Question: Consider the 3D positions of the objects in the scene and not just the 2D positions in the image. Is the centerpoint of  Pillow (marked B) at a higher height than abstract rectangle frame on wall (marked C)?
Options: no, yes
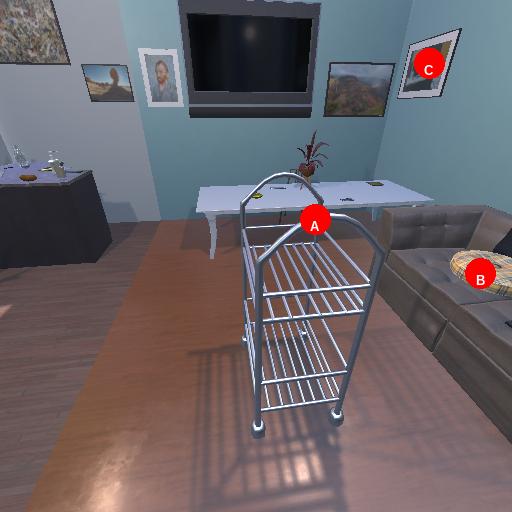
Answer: no